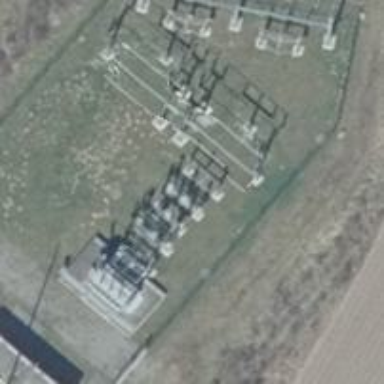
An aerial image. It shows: Three power lines with cables.